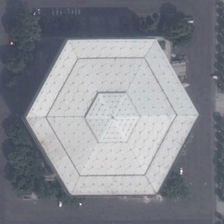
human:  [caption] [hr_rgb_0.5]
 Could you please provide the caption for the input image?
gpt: a regular hexagon center is surrounded by some trees .

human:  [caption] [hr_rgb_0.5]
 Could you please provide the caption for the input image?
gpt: it is a hexagonal center with a white roof .

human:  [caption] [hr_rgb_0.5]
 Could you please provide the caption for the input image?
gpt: a regular hexagon white building with trees is surrounded by a rectangular loop road .

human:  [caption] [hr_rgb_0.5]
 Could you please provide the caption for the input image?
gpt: a regular hexagon white building with trees is surrounded by a rectangular loop road .

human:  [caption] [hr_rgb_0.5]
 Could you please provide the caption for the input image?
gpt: a regular hexagonal center building is surrounded by some green trees and roads .